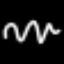
Label: squiggle